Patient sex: M
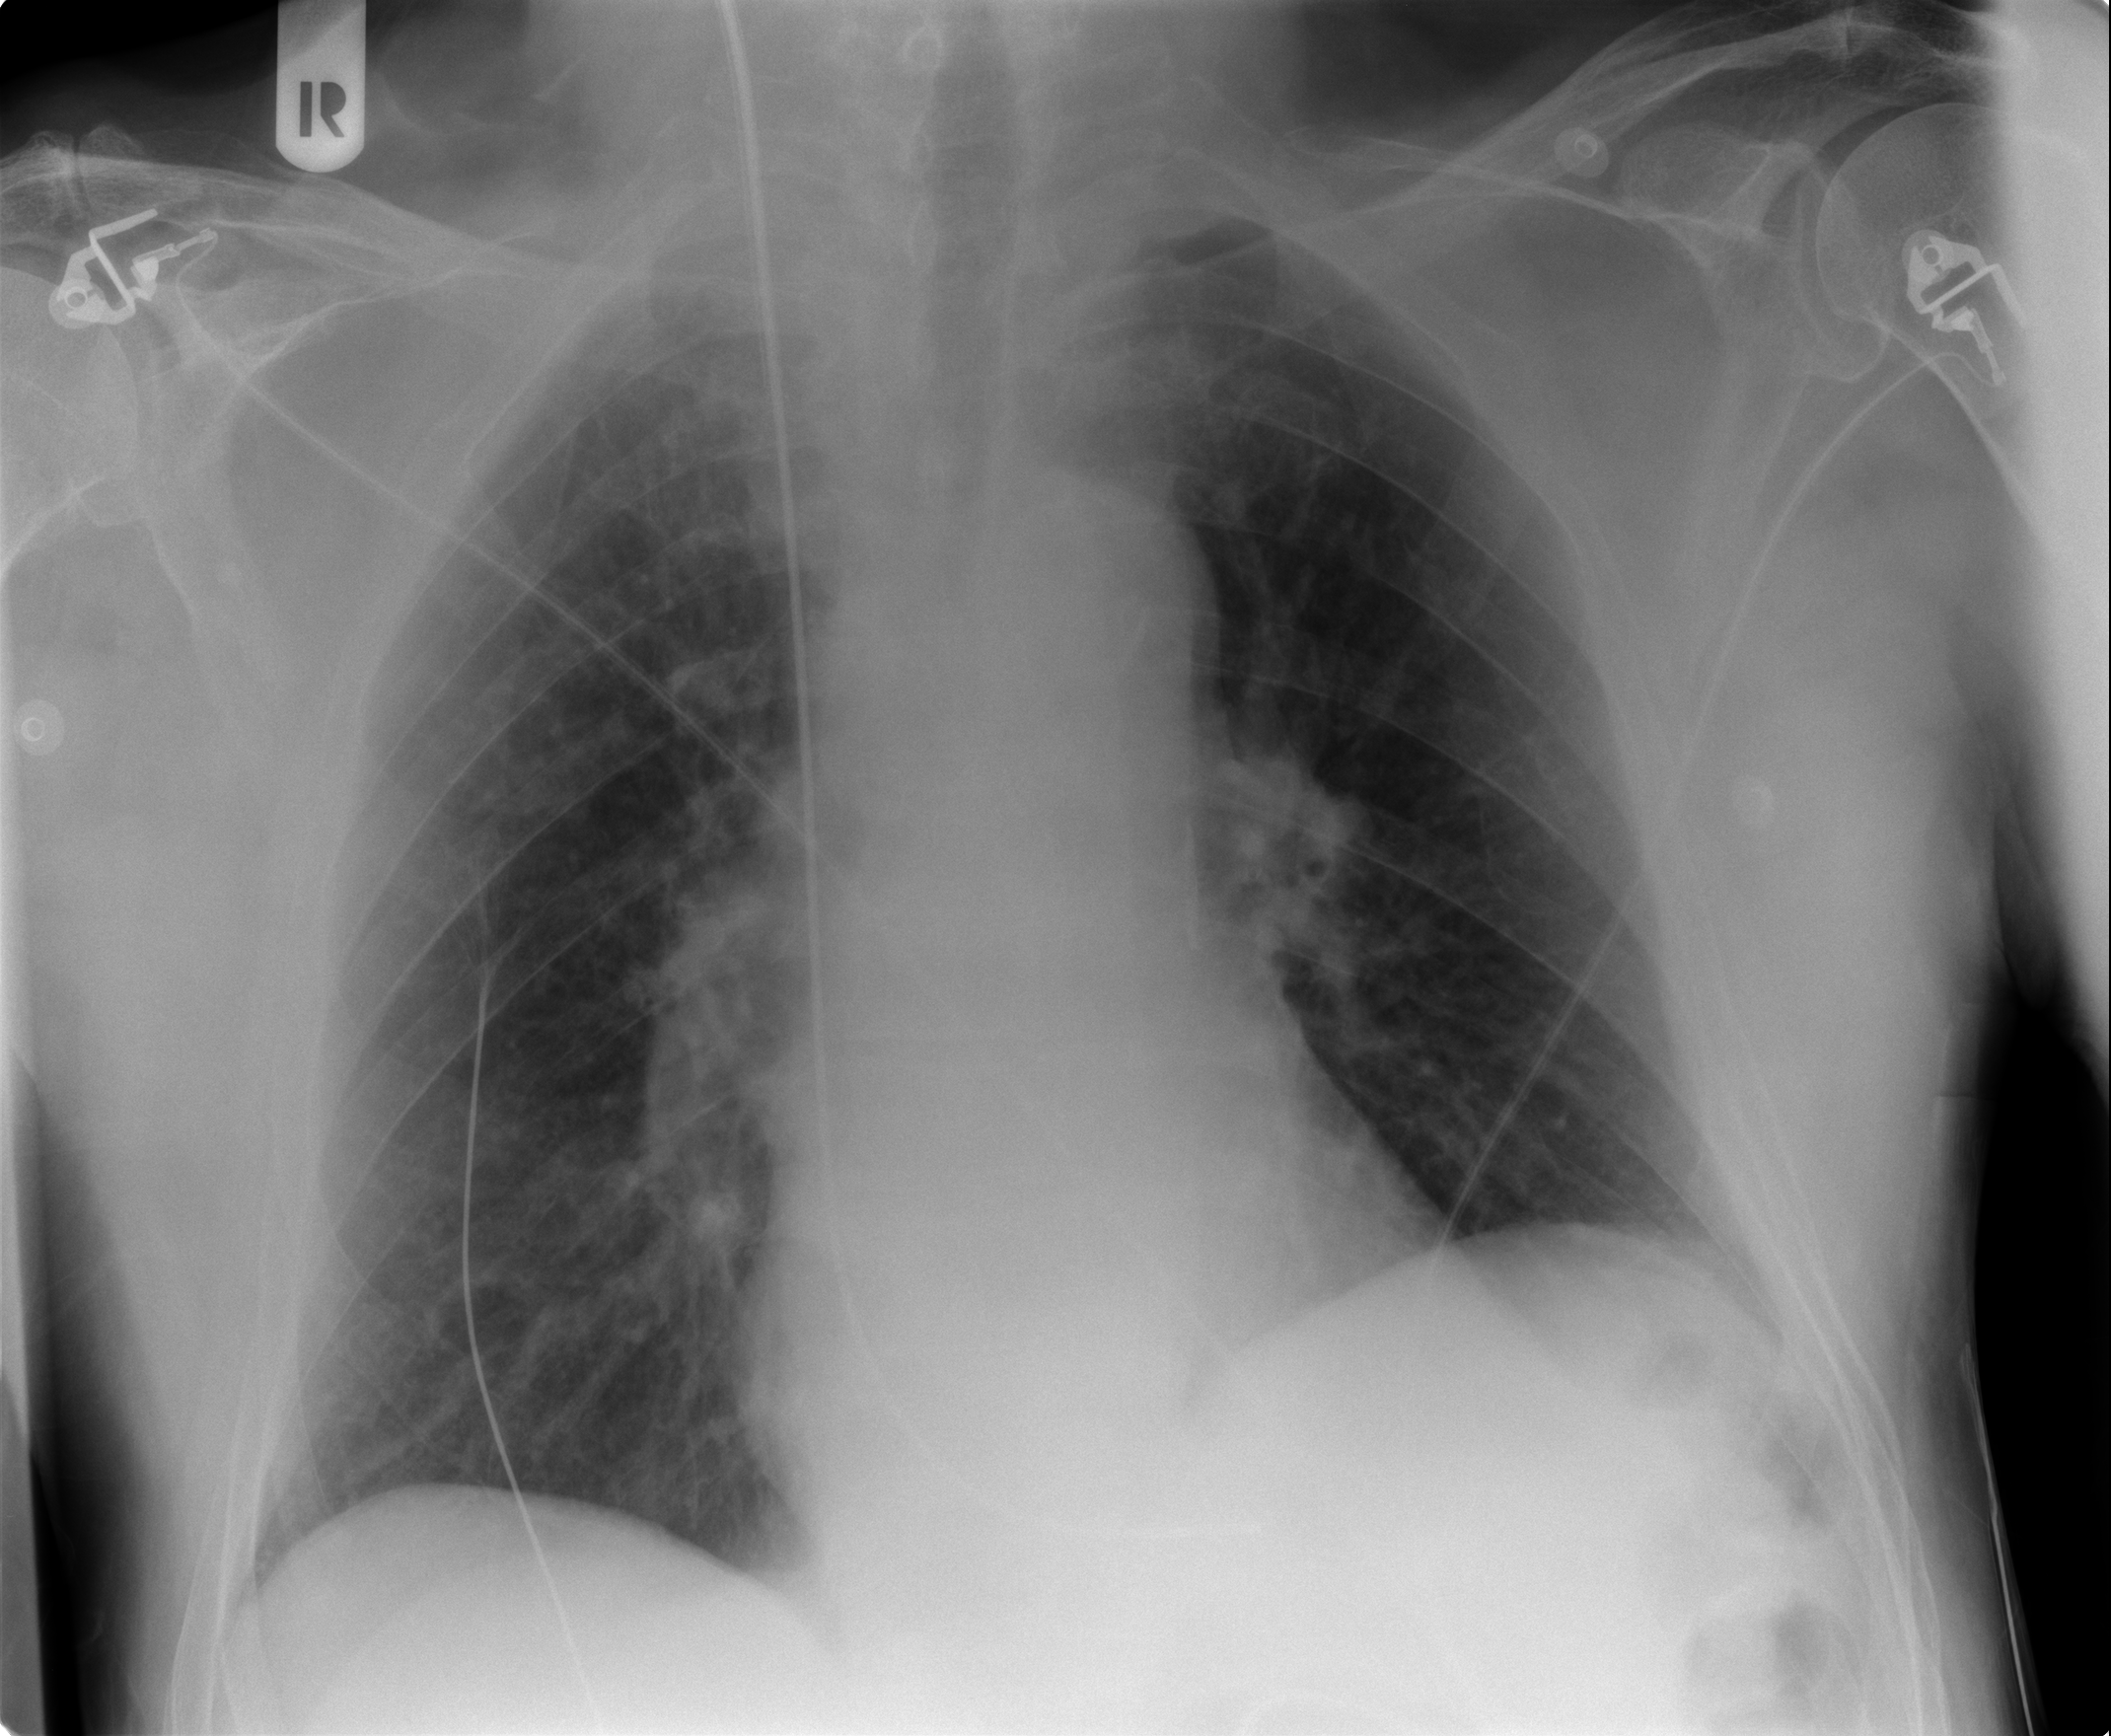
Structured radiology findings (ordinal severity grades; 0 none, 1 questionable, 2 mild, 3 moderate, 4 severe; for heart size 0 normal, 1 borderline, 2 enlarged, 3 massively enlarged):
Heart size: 0
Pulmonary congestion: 0
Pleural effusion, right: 0
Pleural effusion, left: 1
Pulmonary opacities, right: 0
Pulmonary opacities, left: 0
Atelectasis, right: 0
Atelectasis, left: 1